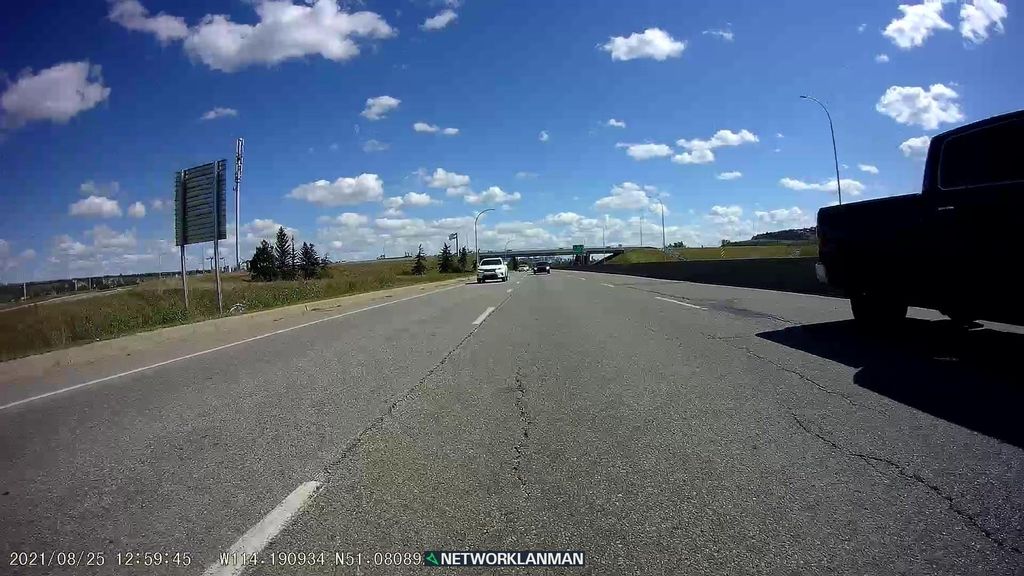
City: calgary